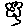
Label: flower